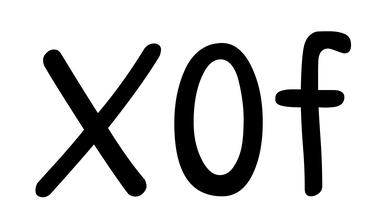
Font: PatrickHand-Regular